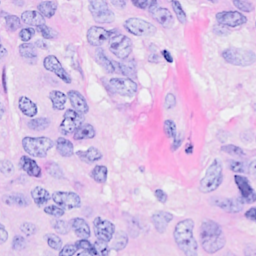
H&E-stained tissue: Breast